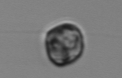
Label: Dinophyceae